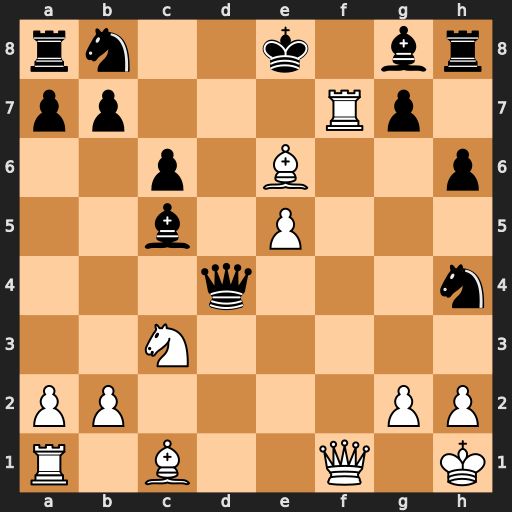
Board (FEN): rn2k1br/pp3Rp1/2p1B2p/2b1P3/3q3n/2N5/PP4PP/R1B2Q1K
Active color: w
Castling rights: kq
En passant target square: -
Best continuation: Nb5 cxb5 Be3 Qxe5 Bxc5